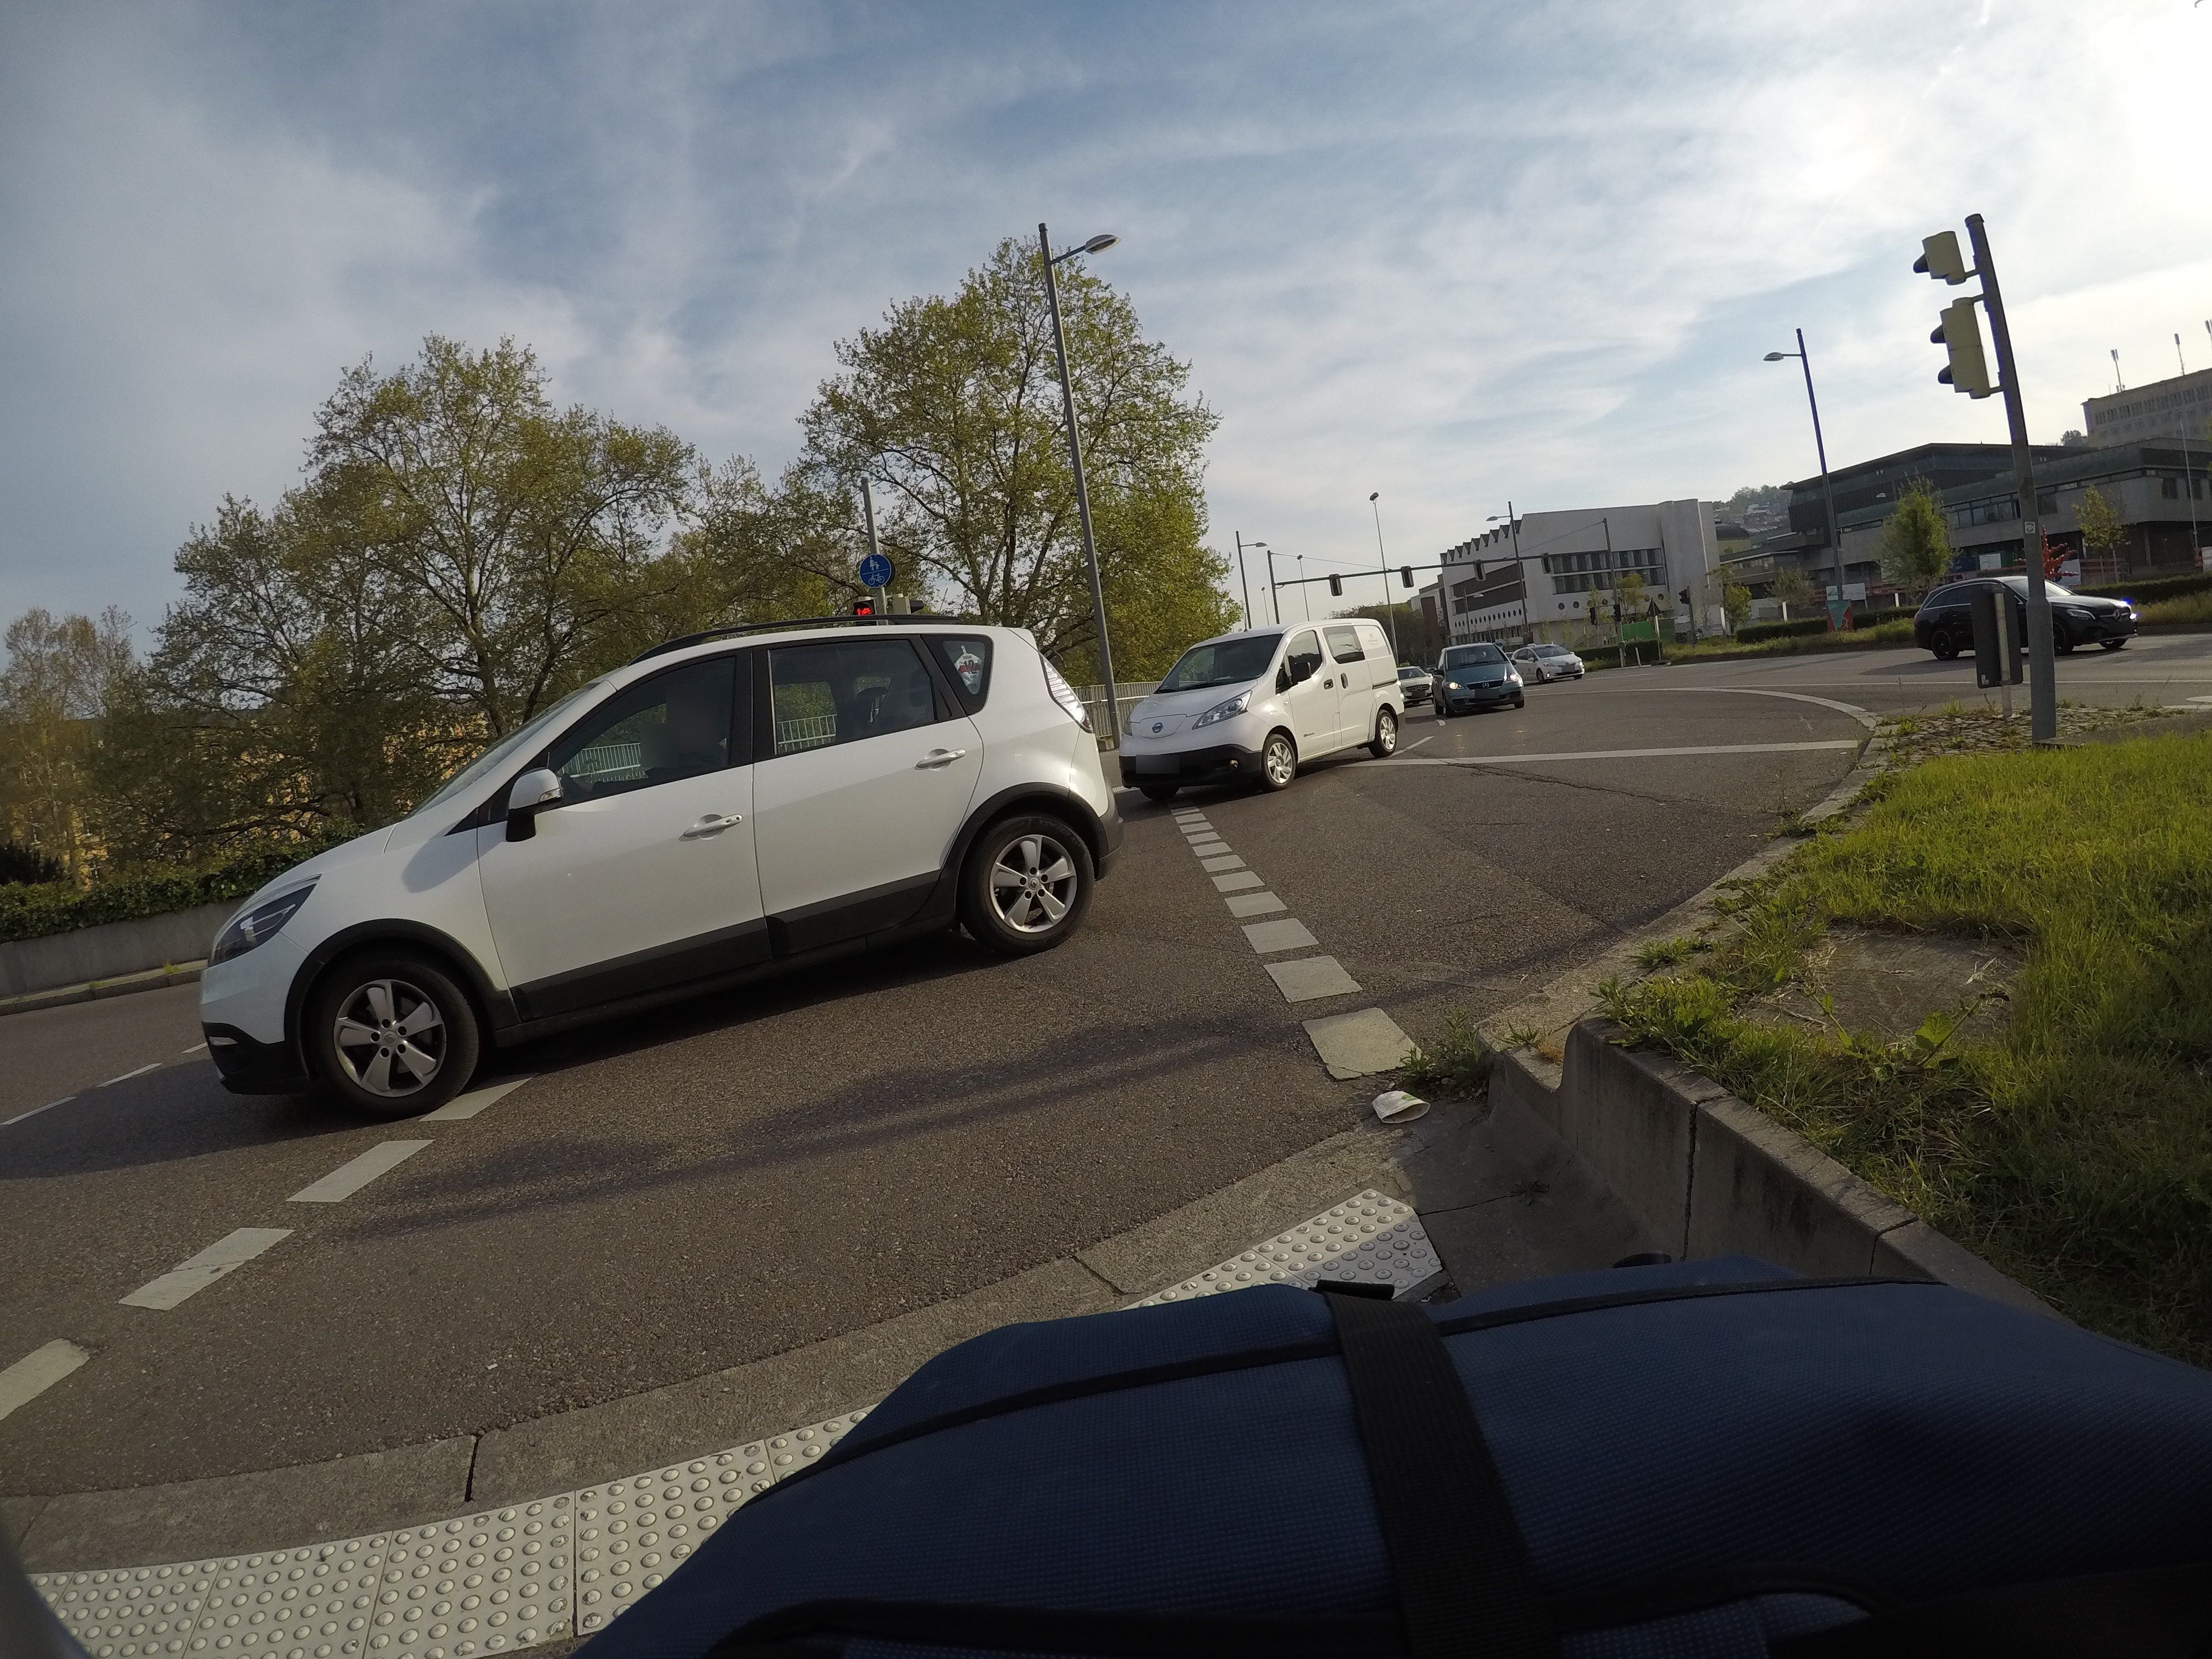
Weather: cloudy
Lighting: day
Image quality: good
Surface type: cycling surface
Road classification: footway
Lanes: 1
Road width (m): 6
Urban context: urban centre
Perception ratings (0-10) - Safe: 6.17, Lively: 8.81, Beautiful: 5.54, Boring: 3.54, Depressing: 3.73, Wealthy: 5.38